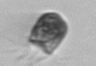
Label: Balanion